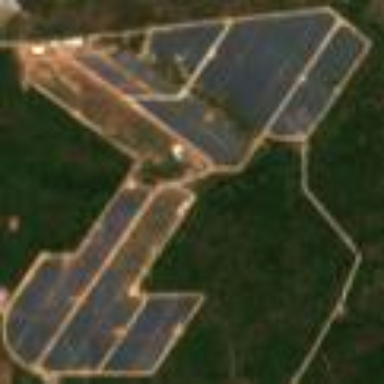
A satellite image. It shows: Solar power plant utilizing photovoltaic technology.